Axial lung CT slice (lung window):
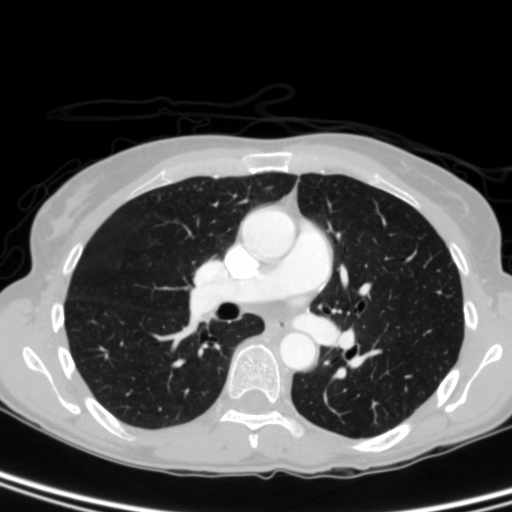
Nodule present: no